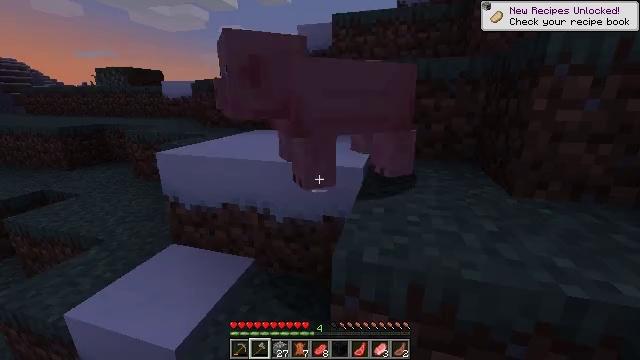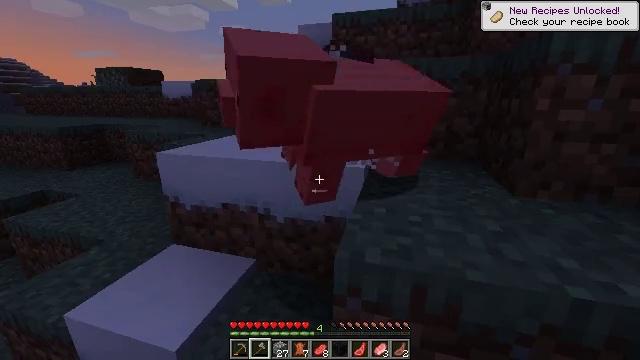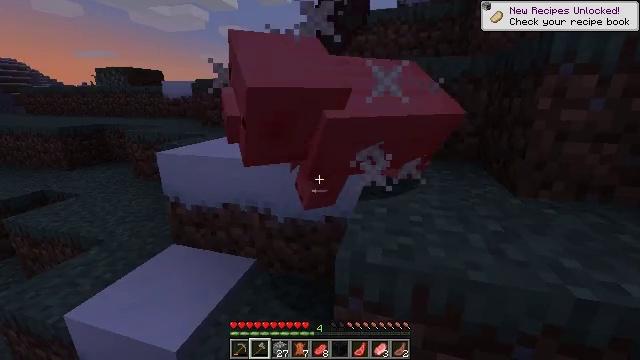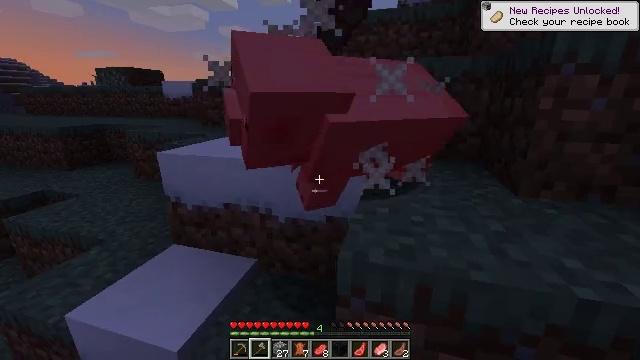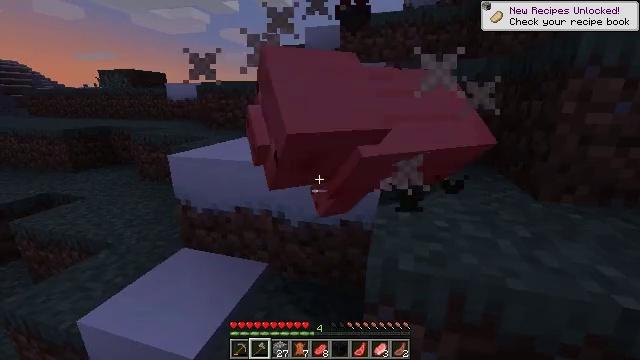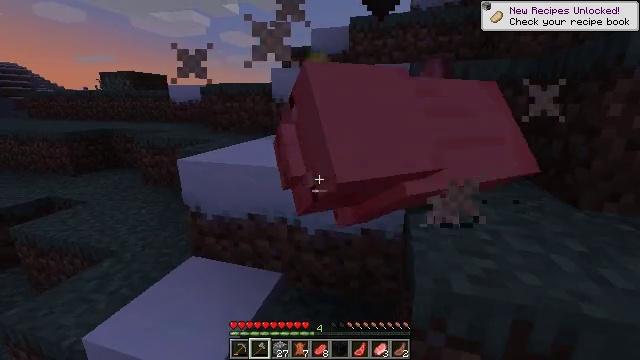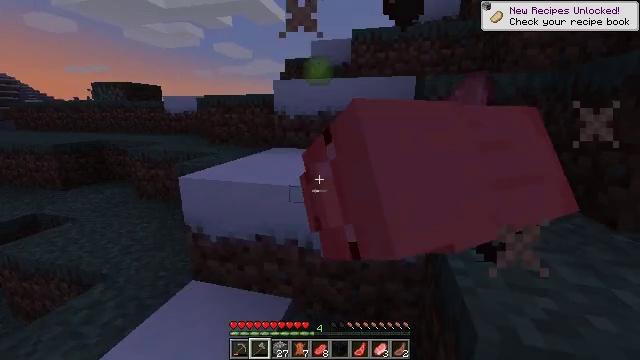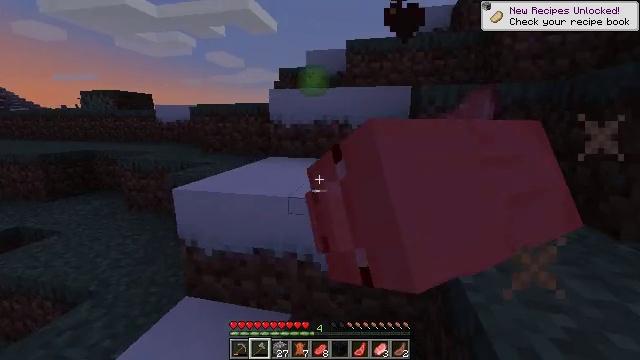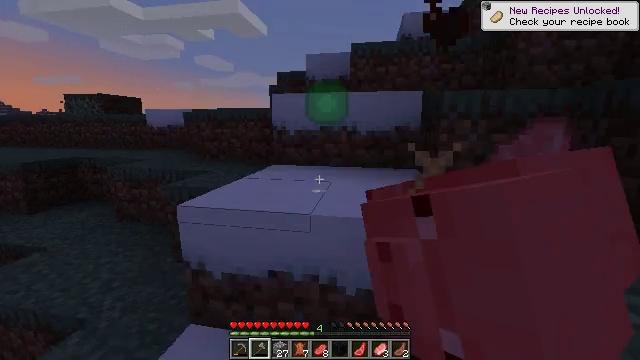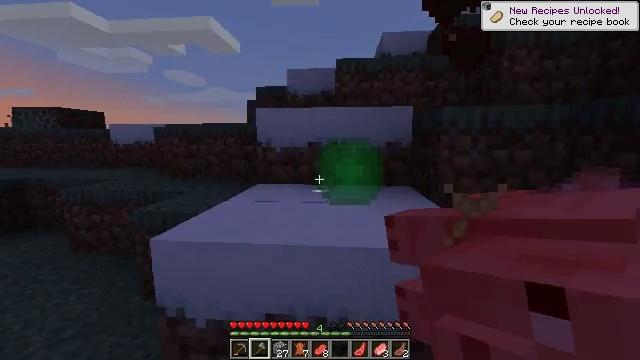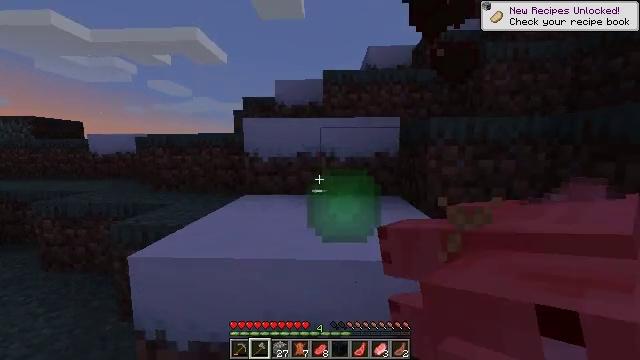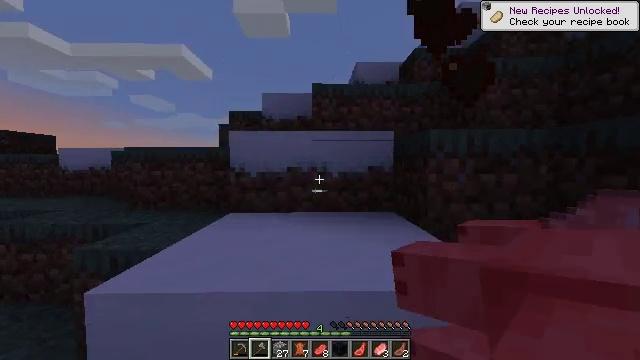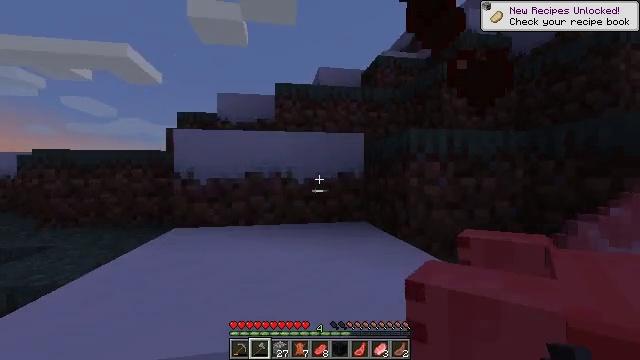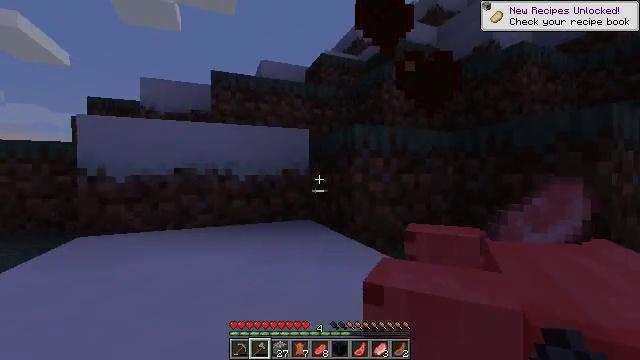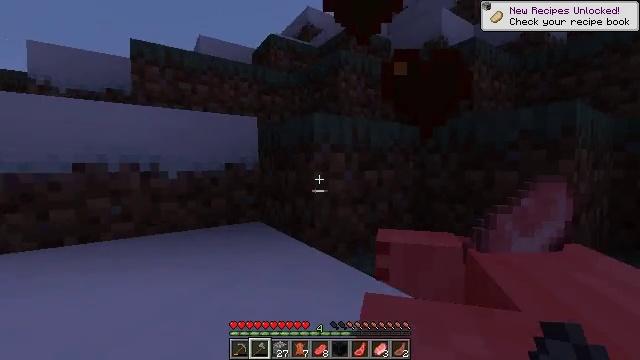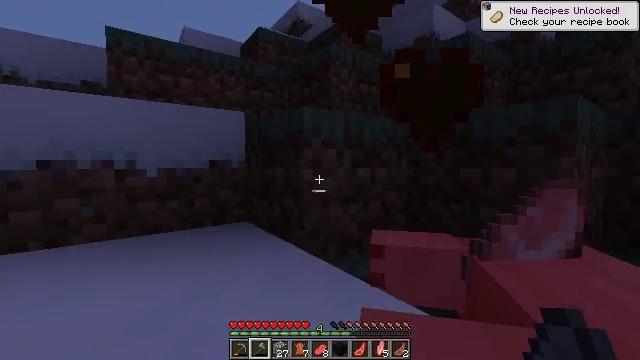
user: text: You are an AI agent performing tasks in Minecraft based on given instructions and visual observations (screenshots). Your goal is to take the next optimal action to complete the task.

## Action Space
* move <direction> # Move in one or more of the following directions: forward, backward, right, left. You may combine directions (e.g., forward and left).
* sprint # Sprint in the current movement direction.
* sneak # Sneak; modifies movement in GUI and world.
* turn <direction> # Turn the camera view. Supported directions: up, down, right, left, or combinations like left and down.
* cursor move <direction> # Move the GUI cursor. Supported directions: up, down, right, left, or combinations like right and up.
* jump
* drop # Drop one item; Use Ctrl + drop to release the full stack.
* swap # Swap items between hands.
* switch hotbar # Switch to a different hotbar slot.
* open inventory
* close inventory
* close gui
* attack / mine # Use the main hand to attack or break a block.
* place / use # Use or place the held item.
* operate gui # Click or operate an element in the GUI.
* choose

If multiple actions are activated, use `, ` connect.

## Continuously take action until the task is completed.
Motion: motion action
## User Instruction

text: Dismantle the red bed.
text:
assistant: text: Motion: no_op
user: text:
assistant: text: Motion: no_op
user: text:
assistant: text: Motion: move left
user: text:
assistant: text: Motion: move forward and move left
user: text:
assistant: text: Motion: move forward and move left
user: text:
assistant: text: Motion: move forward and move left, turn right and up
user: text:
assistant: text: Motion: move forward and move left, turn right and up
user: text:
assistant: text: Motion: move forward and move left, turn right
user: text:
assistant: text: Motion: move forward, turn right and up
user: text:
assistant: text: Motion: move forward, turn right and up
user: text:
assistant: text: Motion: move forward, turn right and up
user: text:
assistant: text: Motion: move forward, turn right and up
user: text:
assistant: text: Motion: move forward, turn right
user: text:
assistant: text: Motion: move forward, turn right and down
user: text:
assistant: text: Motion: move forward, turn right
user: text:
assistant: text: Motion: move forward, sprint
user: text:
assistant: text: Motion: move forward, sprint
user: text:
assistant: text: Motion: move forward, sprint
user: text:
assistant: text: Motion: move forward, sprint
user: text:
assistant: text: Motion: move forward, sprint
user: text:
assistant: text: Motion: move forward, sprint, turn left and down
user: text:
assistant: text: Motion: move forward, sprint, turn left and down, jump
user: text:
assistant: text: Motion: move forward and move left, sprint, turn left, jump
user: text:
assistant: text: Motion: move forward and move left, sprint, jump
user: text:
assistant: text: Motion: move forward and move left, sprint, turn left and down, jump
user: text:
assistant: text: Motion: move forward and move left, sprint, turn left and down
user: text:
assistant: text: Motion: move forward and move left, sprint, turn left and down
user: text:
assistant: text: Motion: move forward, sprint, turn left and down
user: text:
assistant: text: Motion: move forward, sprint, turn left
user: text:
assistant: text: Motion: move forward, sprint, turn left